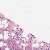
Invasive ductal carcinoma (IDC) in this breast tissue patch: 1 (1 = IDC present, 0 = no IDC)